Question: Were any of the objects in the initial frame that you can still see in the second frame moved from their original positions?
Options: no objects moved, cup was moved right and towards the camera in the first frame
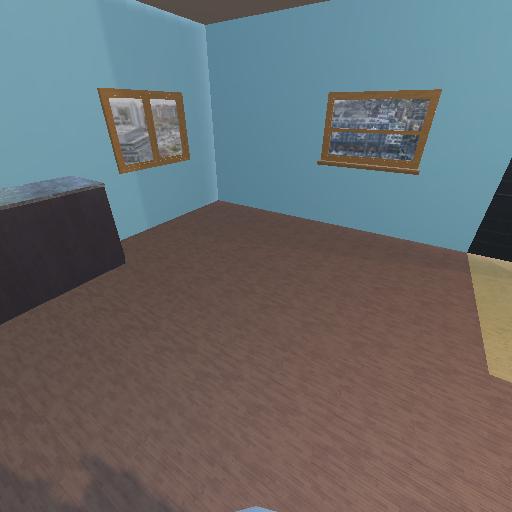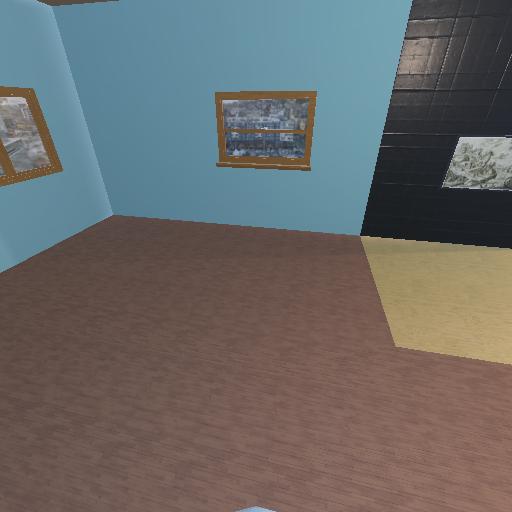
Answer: no objects moved